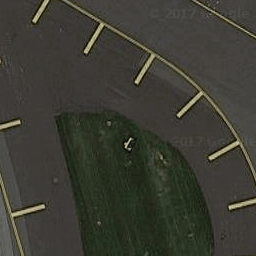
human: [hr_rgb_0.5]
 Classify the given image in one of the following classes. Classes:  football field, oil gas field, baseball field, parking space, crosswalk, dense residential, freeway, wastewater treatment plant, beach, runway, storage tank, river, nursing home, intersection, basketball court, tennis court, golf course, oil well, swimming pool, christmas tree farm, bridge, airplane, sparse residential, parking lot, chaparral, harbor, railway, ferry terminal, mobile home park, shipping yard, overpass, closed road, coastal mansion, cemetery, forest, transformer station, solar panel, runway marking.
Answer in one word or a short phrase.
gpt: runway marking